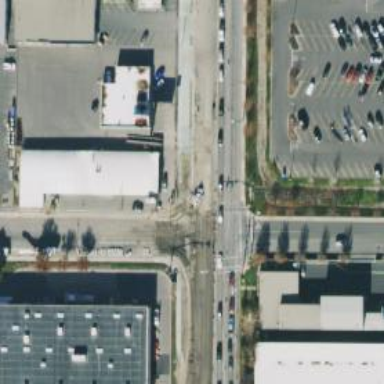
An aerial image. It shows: Footway with asphalt surface and marked with lines for crossing.